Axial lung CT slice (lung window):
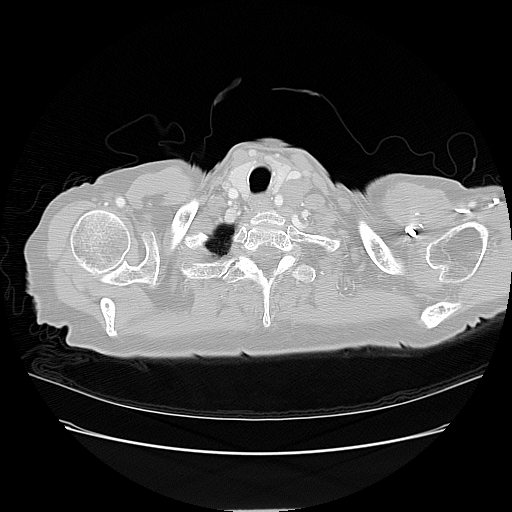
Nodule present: no